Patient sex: M
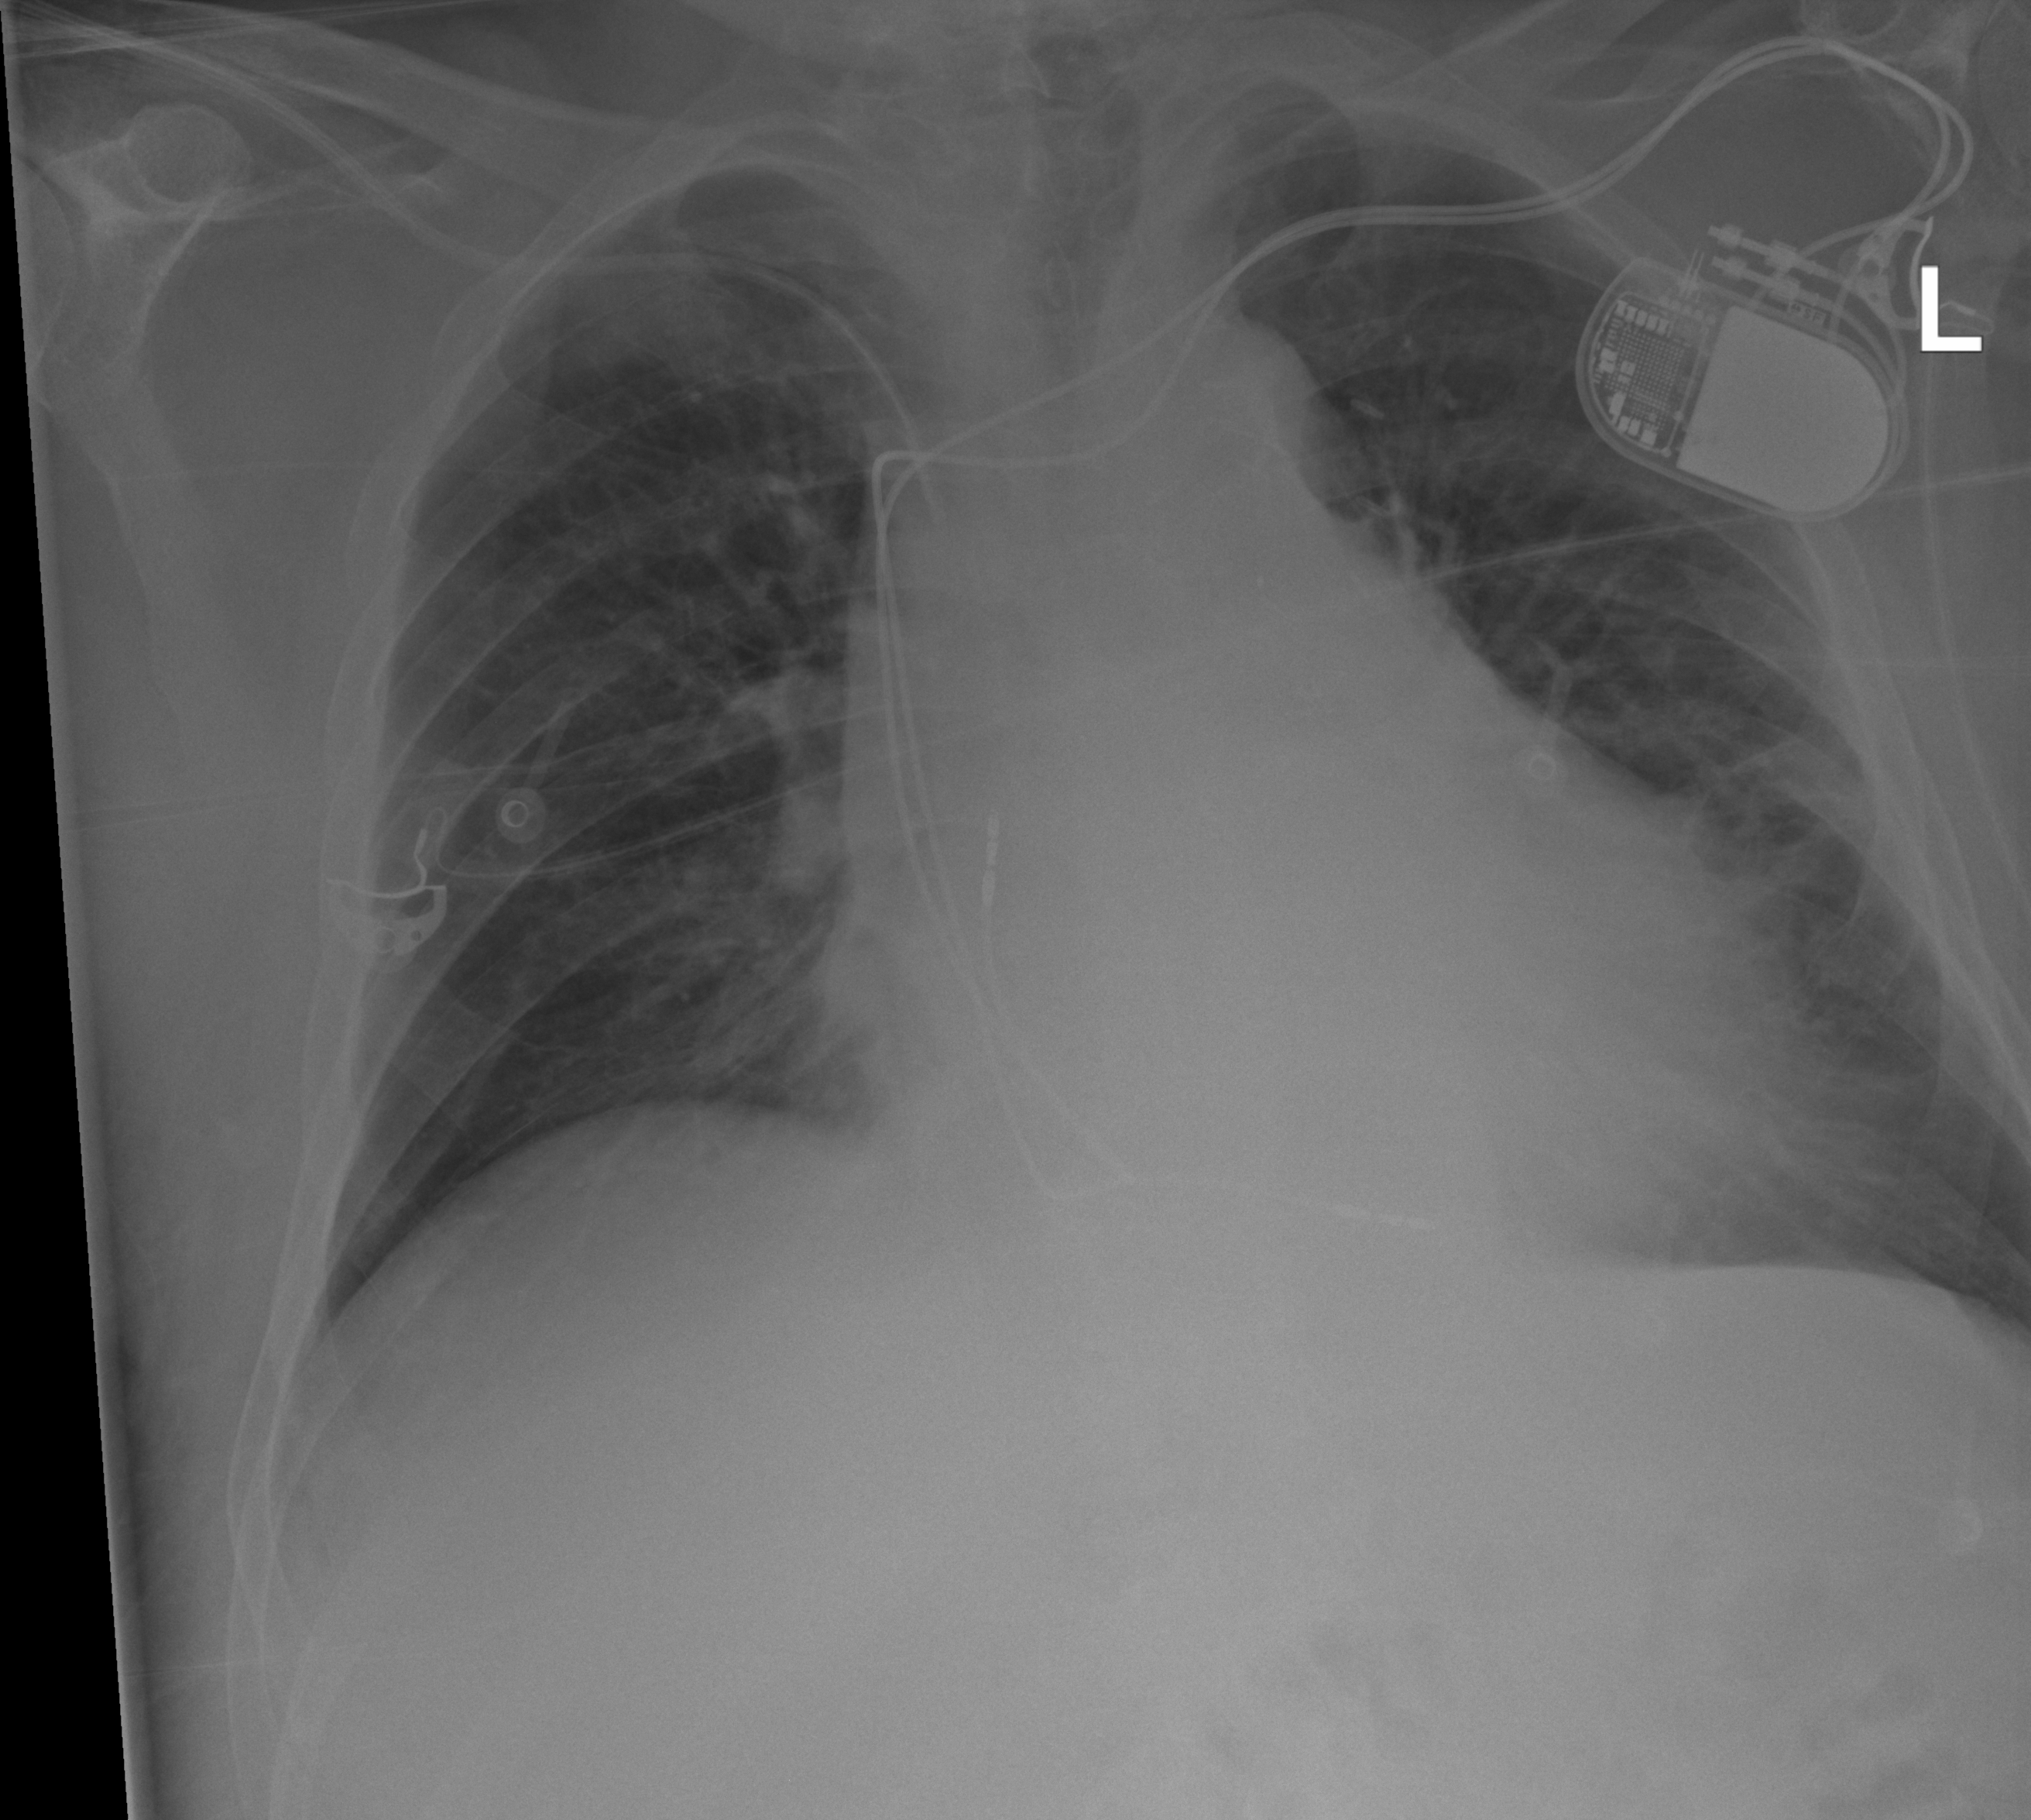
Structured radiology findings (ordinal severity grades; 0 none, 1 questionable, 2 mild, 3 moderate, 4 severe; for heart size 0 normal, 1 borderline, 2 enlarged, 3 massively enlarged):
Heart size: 1
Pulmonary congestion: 0
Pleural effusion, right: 0
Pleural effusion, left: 0
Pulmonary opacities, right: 0
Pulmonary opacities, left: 2
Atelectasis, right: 0
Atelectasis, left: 2